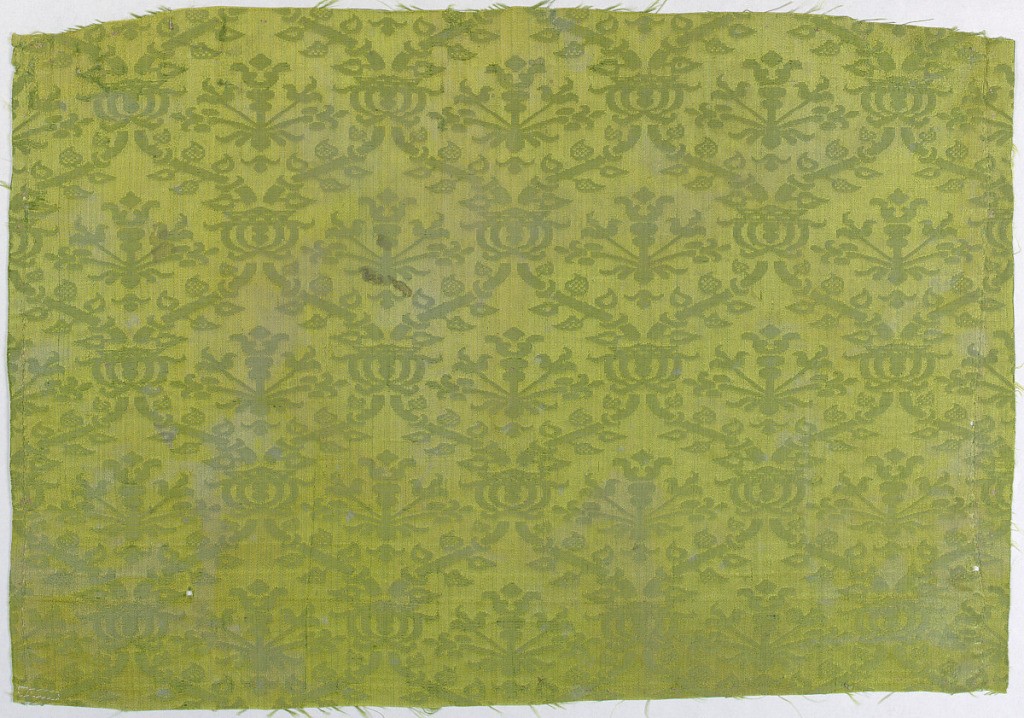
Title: Fragment
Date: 17th century
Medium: silk Technique: 4&1 satin damask
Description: Plants within lozenge formation in olive green .